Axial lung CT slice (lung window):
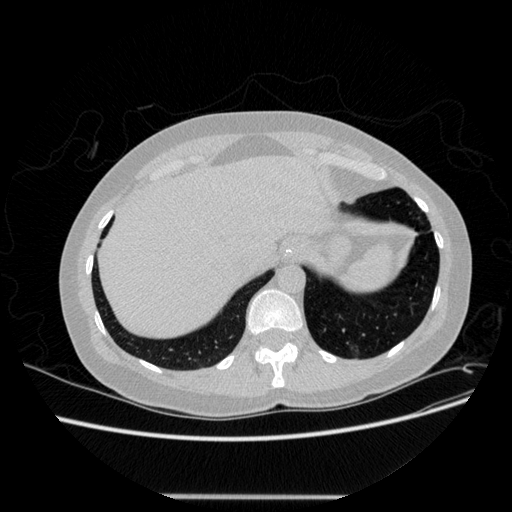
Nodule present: no